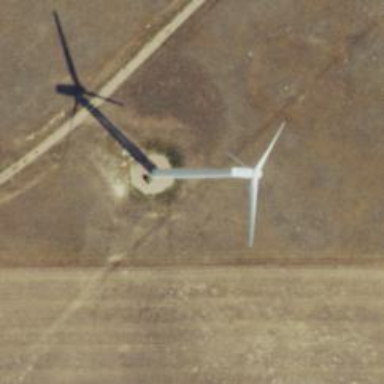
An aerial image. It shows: Wind power generator utilizing wind turbines.